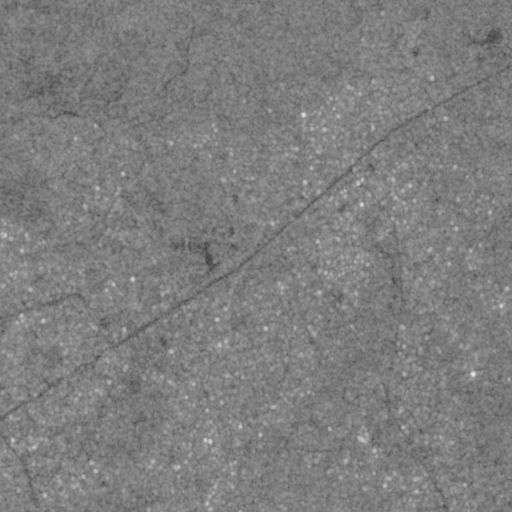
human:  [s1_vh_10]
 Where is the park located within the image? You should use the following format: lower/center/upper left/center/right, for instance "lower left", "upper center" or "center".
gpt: The park is located in the center of the image.
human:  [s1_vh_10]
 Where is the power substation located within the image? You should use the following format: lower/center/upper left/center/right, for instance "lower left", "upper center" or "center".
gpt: The power substation is located in the upper right of the image.
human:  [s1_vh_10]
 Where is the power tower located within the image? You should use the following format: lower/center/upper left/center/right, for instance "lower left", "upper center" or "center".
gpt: The power tower is located in the upper right of the image.
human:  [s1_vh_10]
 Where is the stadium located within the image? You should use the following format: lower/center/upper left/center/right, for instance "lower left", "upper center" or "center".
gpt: The stadium is located in the center of the image.
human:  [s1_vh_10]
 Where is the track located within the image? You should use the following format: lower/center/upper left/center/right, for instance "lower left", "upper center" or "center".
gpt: The track is located in the center of the image.
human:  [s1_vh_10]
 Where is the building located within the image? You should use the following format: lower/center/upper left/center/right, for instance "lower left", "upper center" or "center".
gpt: There is no building in the image.

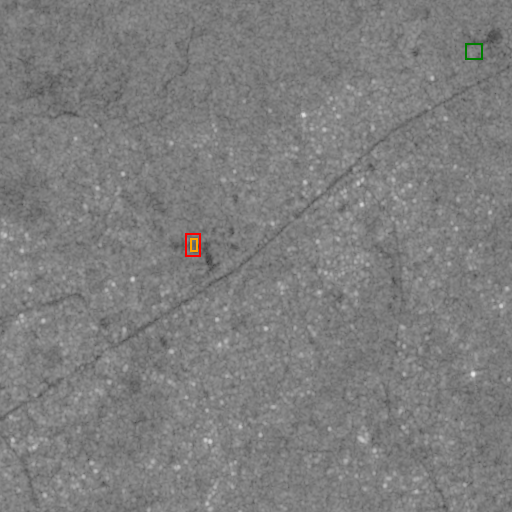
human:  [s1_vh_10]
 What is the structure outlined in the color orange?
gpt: The structure outlined in orange is a park.
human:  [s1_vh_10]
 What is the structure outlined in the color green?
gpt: The structure outlined in green is a power substation.
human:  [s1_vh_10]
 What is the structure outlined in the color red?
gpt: The structure outlined in red is a stadium.
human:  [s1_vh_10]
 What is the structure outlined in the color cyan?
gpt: There is no cyan outline.